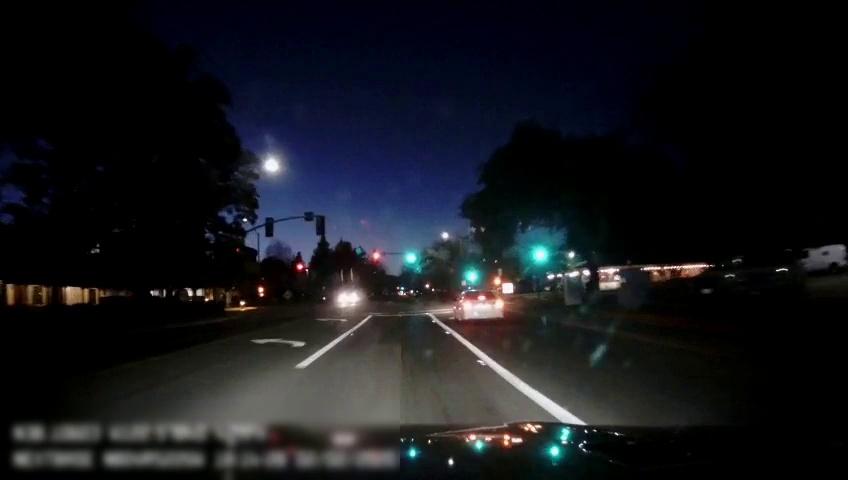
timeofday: Night
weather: Other
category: Drivable Space
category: Vehicles | Car
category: Vehicles | SUV
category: Vehicles | Van
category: Vehicles | SUV
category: Vehicles | SUV
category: Lanes | Current Lane
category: Lanes | Opposite Lane
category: Lanes | Current Lane
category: Traffic | Lights
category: Traffic | Lights
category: Traffic | Lights
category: Traffic | Lights
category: Traffic | Lights
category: Traffic | Lights
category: Traffic | Lights